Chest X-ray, PA view. Patient: 54 years old, sex M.
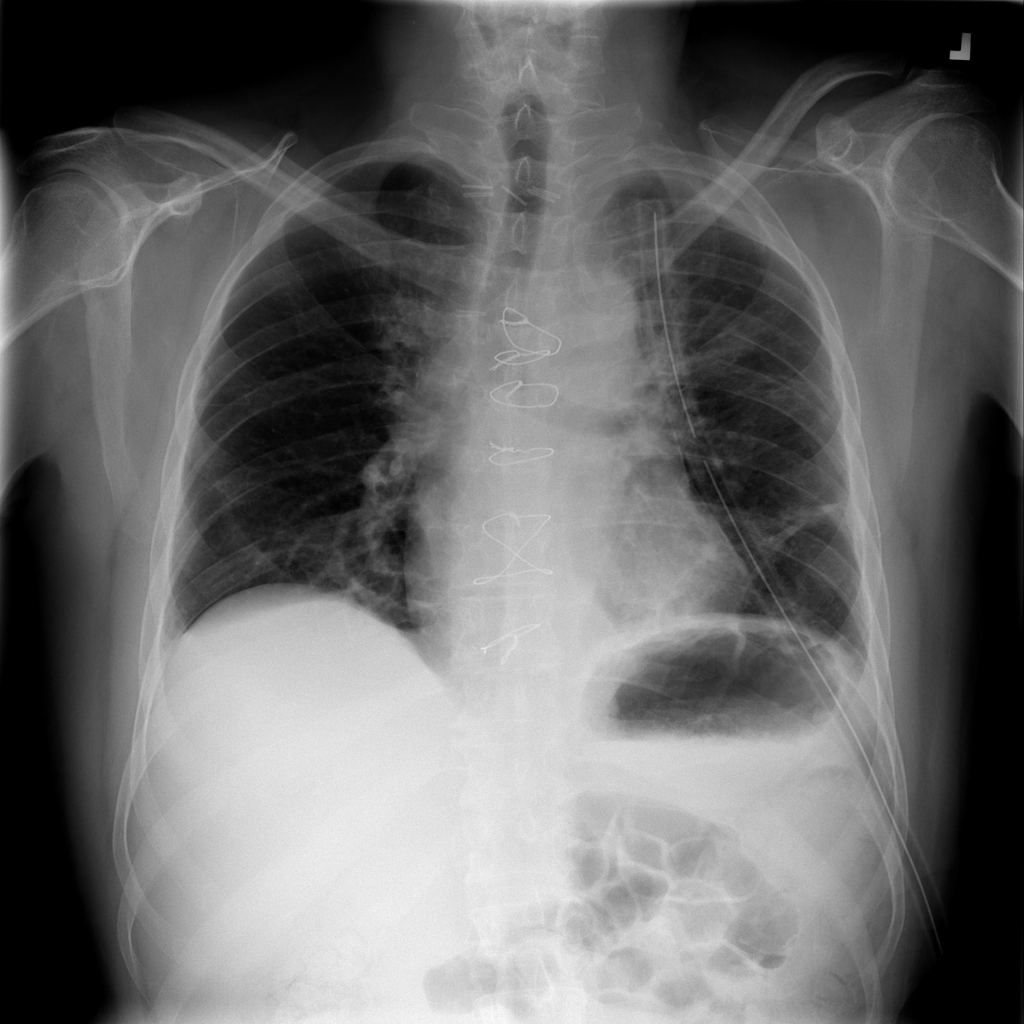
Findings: No Finding